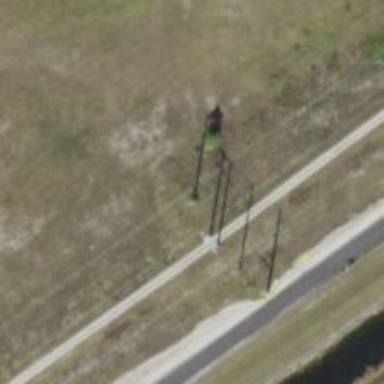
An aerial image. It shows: Power pole.